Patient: sex F, age 55
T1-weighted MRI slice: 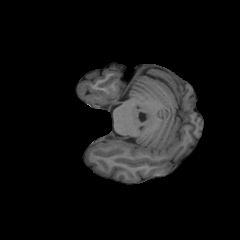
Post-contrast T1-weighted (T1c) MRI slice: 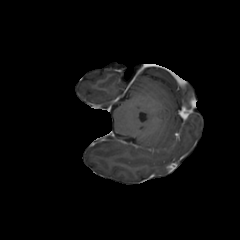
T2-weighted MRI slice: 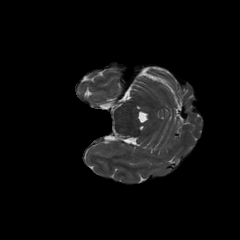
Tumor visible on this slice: no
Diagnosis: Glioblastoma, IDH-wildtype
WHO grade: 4